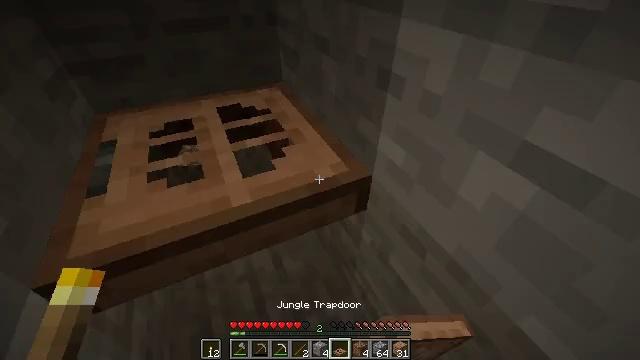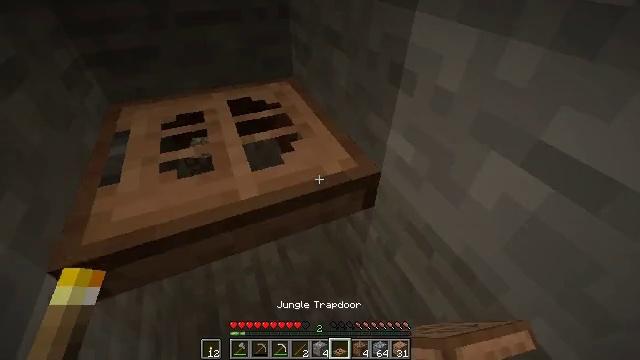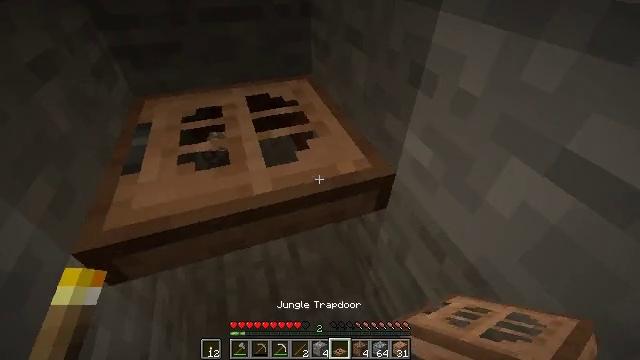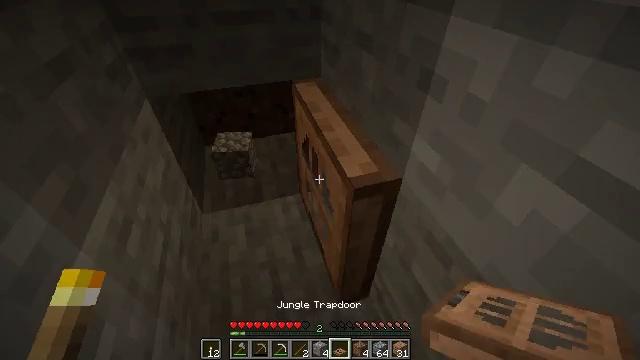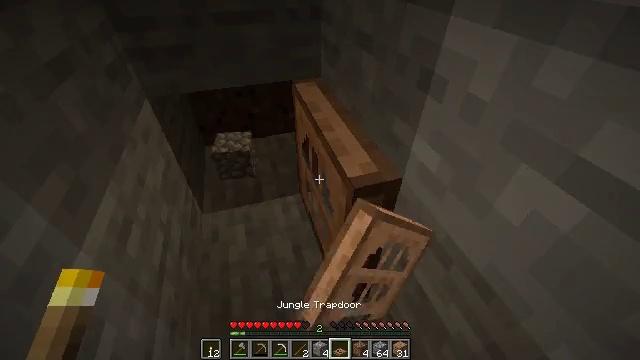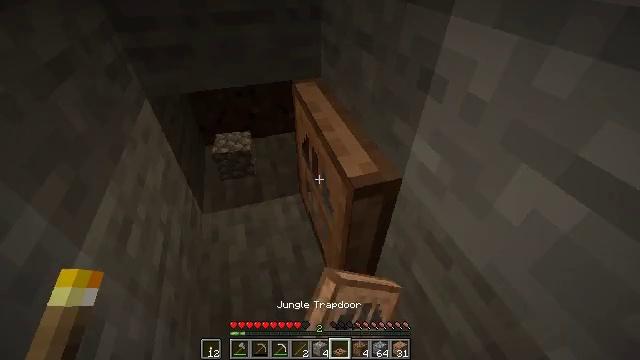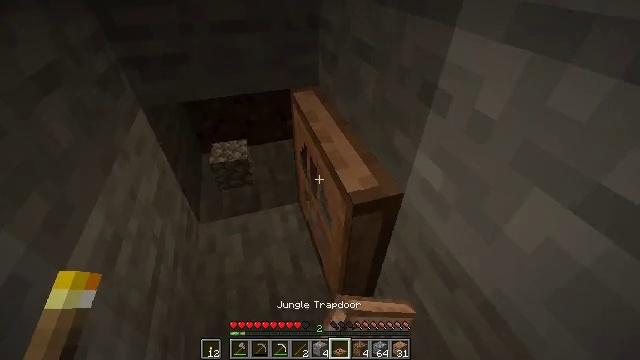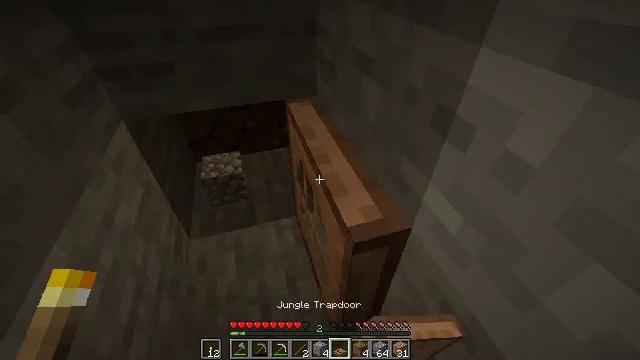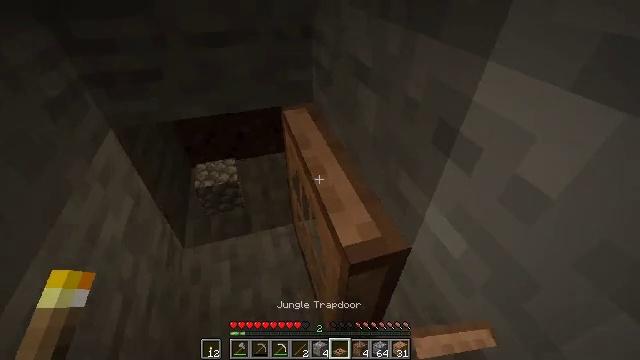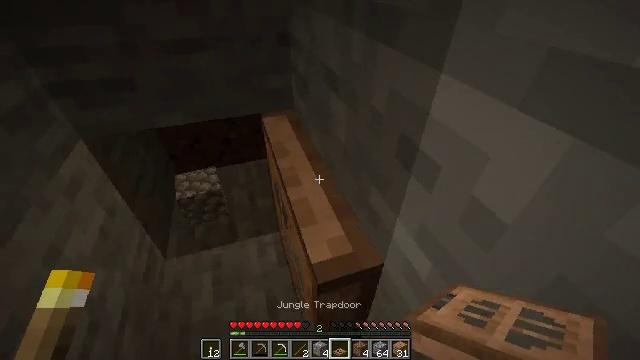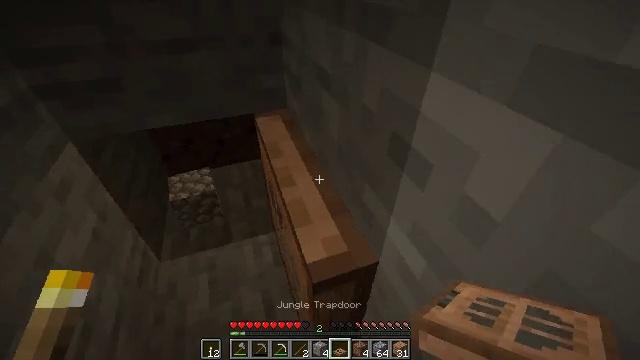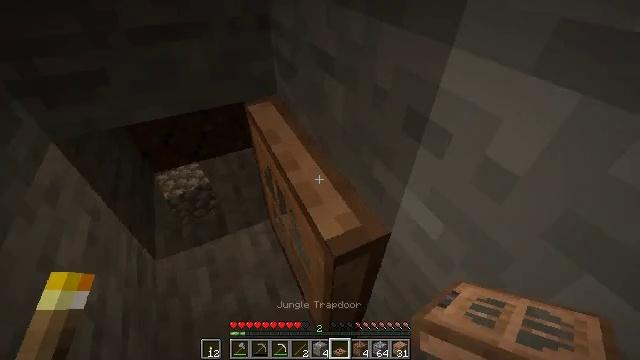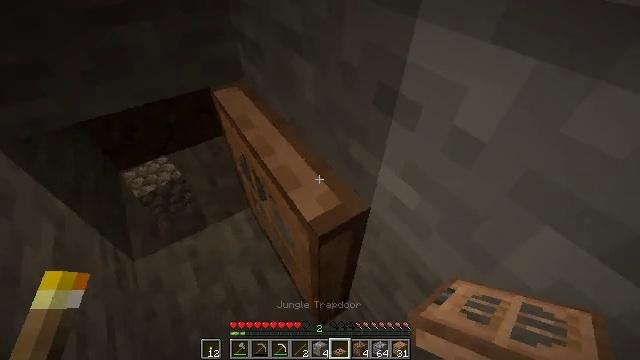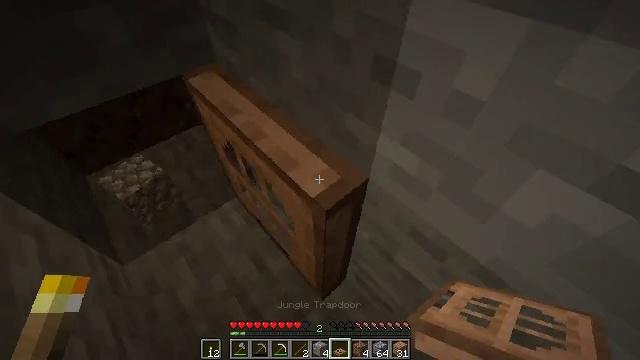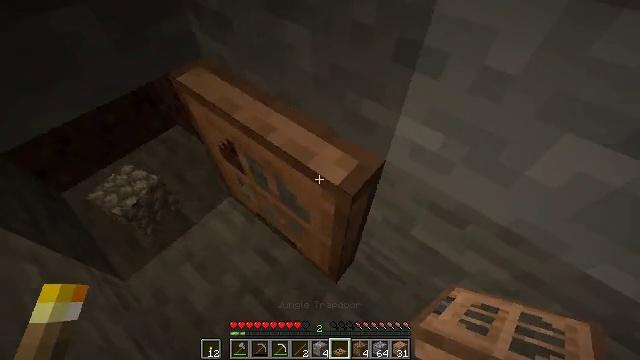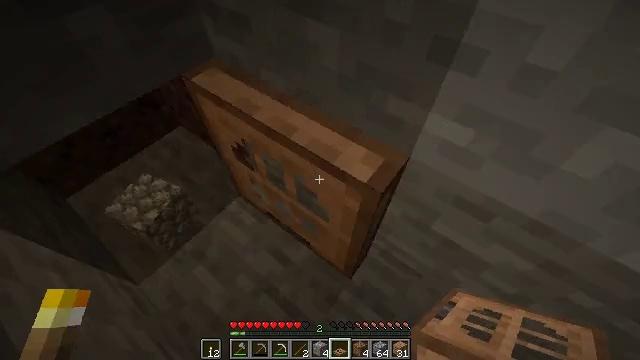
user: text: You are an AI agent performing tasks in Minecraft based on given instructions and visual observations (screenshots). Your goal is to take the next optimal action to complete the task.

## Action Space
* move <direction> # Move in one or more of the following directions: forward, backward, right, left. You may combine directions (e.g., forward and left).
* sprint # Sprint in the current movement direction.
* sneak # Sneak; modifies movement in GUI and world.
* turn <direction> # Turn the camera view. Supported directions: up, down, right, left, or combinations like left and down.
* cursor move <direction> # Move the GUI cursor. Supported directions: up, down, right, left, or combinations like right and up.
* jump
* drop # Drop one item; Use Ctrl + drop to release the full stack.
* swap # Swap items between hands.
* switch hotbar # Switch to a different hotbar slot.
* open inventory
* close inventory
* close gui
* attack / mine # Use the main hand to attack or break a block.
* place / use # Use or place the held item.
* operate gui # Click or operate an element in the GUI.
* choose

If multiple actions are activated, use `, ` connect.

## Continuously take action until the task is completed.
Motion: motion action
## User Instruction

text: Break the jungle trapdoor to collect it.
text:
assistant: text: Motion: turn left and down
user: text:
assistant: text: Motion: turn left
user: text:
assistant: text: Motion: turn left, use / place
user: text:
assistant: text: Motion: use / place
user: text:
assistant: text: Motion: use / place
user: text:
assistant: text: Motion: move forward
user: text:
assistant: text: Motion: move forward
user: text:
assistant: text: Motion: move forward
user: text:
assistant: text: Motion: move forward, turn right
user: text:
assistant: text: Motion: move forward and move left, turn right
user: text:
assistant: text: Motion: move forward and move left, turn right and down
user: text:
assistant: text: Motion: move forward and move left, turn right and down
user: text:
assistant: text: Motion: move left, turn right and down
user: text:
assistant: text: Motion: move left, turn right and down
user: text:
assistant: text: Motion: move left, turn right
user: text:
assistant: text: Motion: move left
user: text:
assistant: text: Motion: move back and move left, turn right and up
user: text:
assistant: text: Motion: move back and move left, turn right and up
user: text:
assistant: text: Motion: move back and move left
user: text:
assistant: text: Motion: move left, turn right and up
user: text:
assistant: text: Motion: move left, turn right
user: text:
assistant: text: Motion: turn right and down
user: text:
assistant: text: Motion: turn right
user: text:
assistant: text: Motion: no_op
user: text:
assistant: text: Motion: use / place
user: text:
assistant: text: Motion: use / place
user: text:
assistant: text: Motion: use / place
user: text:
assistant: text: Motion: turn left and up
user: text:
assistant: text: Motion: turn left and up
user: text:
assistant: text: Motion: turn left and up